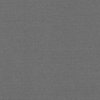
Label: dusty